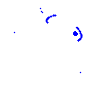
Particle: electron